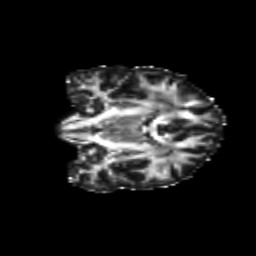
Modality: FA
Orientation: coronal
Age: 27
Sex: female
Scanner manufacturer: siemens
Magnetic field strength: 3 T
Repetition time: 8.6 s
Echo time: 0.095 s